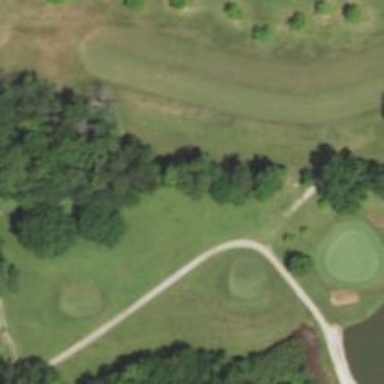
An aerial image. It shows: Path for both roads and golfers.